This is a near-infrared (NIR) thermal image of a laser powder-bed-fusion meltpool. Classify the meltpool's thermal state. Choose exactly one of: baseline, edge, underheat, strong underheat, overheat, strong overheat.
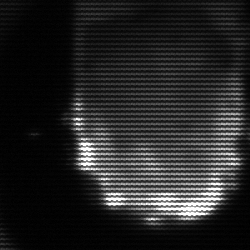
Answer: baseline